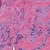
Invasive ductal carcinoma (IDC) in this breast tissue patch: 0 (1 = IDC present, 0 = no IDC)